Question: I am having issues with dynamically populating a select menu in jQuery mobile.
When I append the options, the initial value isn't shown and I just get a blank line. The values are there and selectable when clicking on the menu, but it is just the initial view. It works fine when I hardcode the menu into the page. I would assume it is because I initially have an empty dropdown which is showing as it should and when appending, the view doesn't know to update so keeps showing an empty line. Is there anyway I can force the view to update after I have appended? I've tried '.trigger("create")' but this does nothing.
Here is a screen showing what I mean. The "location" dropdown is the one I am having issue with and the "test" one is one I have hard coded to show what I am trying to achieve.

Here's the HTML:
'''
<label for="location" class="select">Location</label>
<select name="location" id="location"></select>
<label for="test" class="select">Test DD</label>
<select name="test" id="test">
<option value="test1">Test 1</option>
<option value="test2">Test 2</option>
<option value="test3">Test 3</option>
<option value="test4">Test 4</option>
<option value="test5">Test 5</option>
</select>
'''
And here's the JS:
'''
tx.executeSql('SELECT * FROM locations WHERE lDeleted != 1',
[],
function(tx,results){
var len = results.rows.length;
for (var i=0; i<len; i++){
$('#location').append('<option value="'+results.rows.item(i).ID+
'" class="dropDownBlk">'+results.rows.item(i).lTitle+'</option>');
}
$('#location').append('<option value="0">Add new location...</option>')
},
errorCB
);
'''
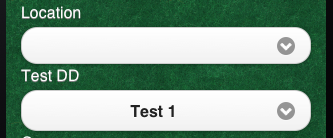
Answer: This has done the trick:
'''
$("#location").trigger("change");
'''